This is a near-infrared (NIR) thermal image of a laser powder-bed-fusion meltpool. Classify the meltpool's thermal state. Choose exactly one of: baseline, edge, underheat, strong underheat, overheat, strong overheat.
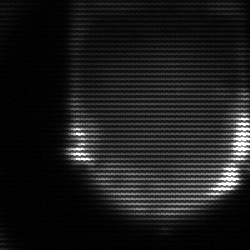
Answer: edge